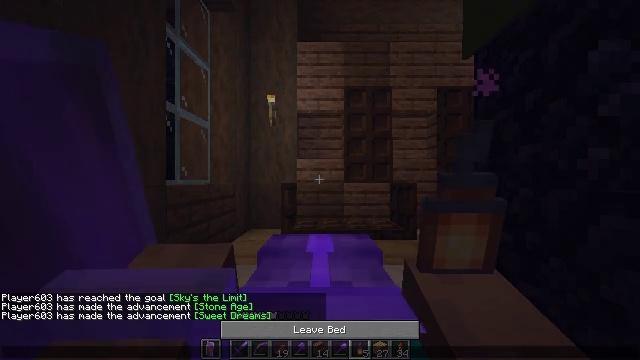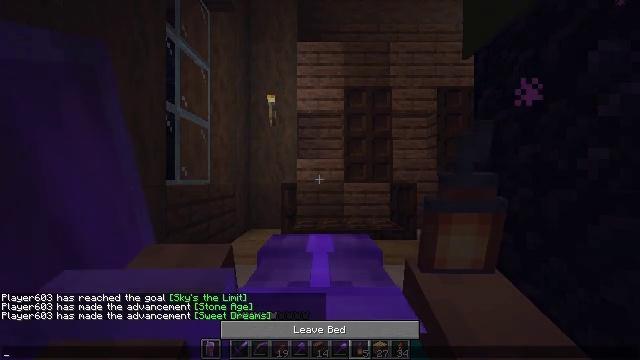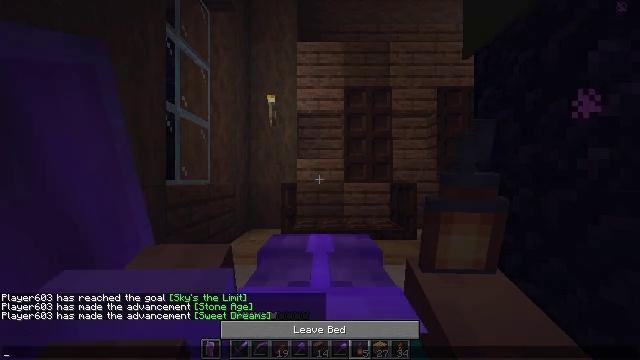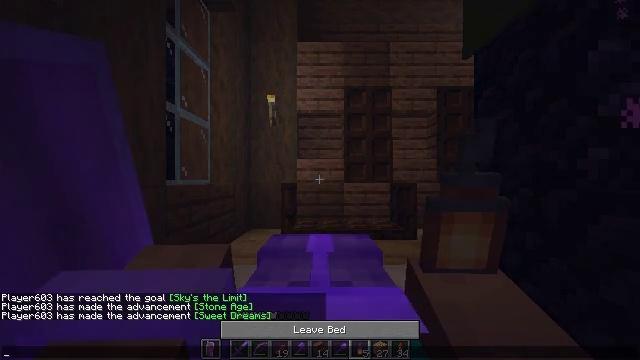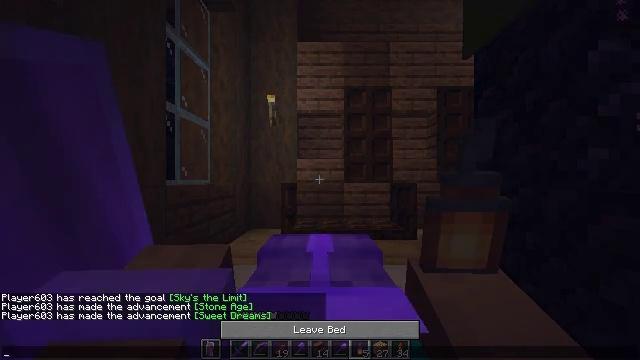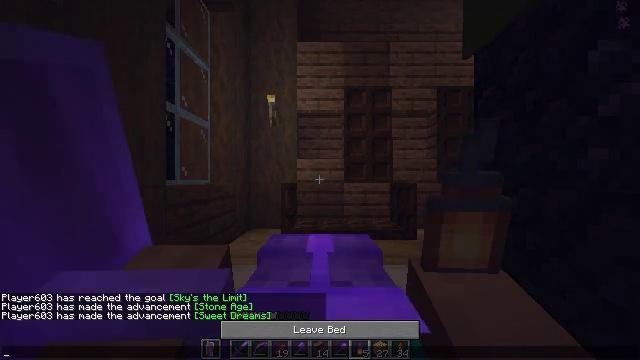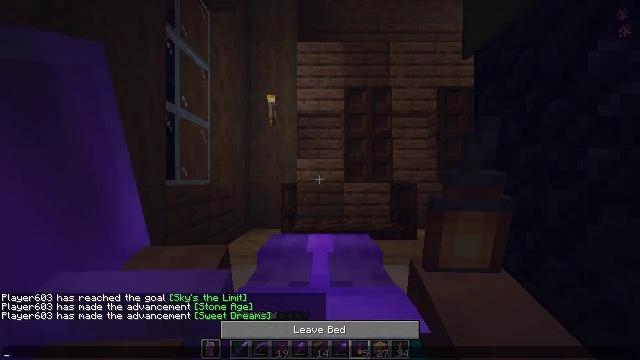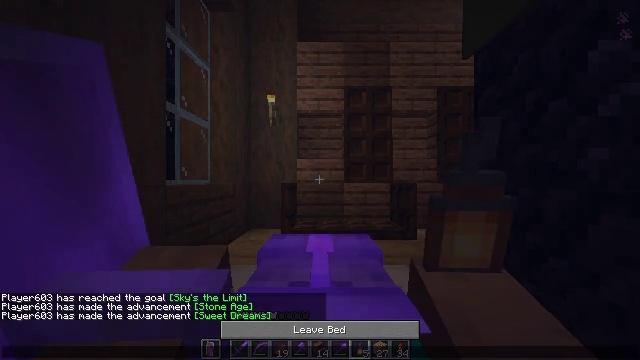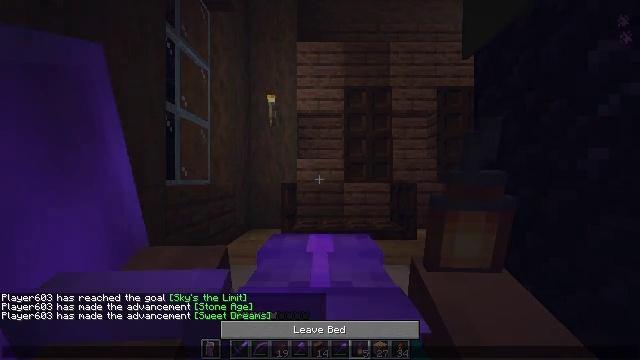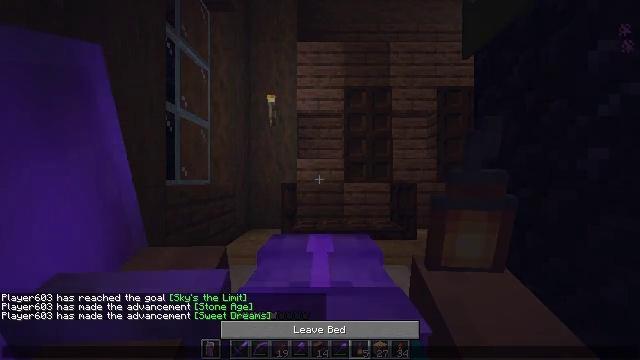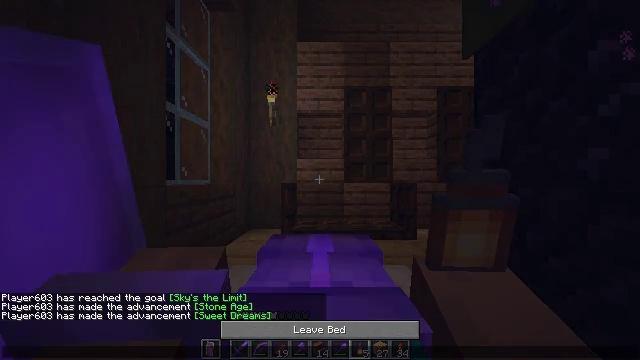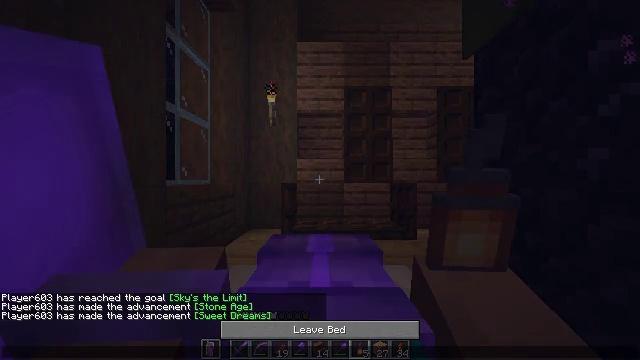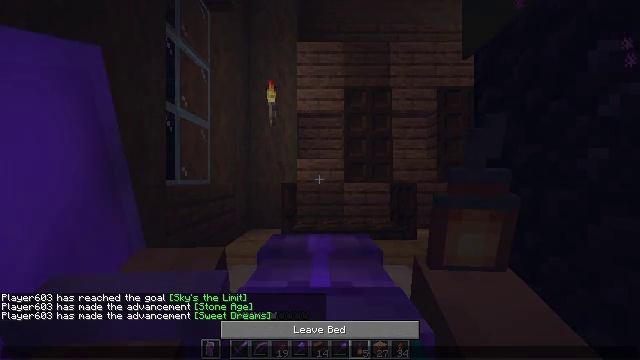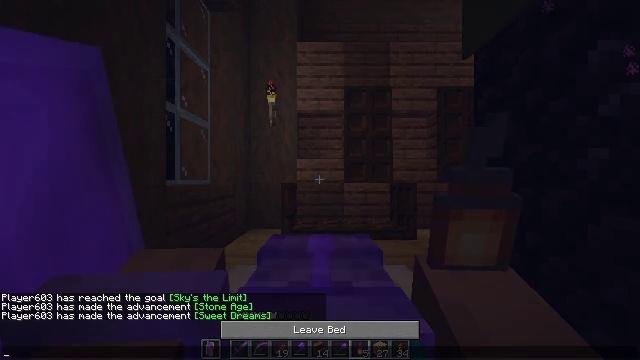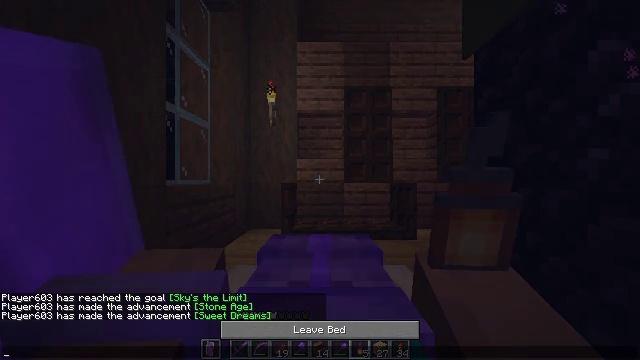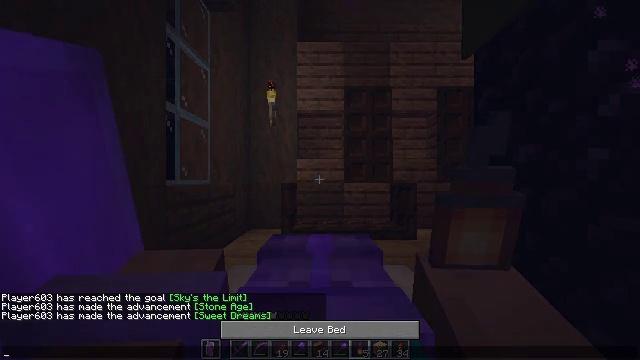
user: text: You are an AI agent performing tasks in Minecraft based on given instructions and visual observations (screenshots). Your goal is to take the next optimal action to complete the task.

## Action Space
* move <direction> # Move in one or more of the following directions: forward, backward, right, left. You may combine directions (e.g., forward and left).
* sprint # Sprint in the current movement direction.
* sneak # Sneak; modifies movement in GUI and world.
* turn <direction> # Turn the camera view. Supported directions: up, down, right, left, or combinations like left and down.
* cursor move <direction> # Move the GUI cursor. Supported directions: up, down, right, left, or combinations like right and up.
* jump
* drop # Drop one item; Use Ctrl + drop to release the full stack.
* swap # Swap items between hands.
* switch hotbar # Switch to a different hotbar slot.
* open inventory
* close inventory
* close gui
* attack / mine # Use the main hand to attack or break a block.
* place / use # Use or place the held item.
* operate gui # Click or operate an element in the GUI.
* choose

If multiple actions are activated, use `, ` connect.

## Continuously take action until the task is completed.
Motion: motion action
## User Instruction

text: Left click on the crafting table
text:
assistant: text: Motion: no_op
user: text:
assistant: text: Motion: no_op
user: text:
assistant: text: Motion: no_op
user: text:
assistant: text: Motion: no_op
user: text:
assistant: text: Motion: no_op
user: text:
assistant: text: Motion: no_op
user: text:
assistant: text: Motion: no_op
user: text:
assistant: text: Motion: no_op
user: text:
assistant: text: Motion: no_op
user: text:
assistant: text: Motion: no_op
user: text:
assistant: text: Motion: no_op
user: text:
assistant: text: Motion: no_op
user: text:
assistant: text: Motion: no_op
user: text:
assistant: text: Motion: no_op
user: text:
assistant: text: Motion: no_op
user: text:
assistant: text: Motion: no_op
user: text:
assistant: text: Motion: no_op
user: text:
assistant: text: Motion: no_op
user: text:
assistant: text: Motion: no_op
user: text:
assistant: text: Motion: no_op
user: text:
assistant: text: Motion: no_op
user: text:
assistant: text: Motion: no_op
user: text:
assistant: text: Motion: no_op
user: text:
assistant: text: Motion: no_op
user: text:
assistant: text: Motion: no_op
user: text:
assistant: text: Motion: no_op
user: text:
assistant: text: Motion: no_op
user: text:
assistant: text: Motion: no_op
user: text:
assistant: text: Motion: no_op
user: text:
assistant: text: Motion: no_op